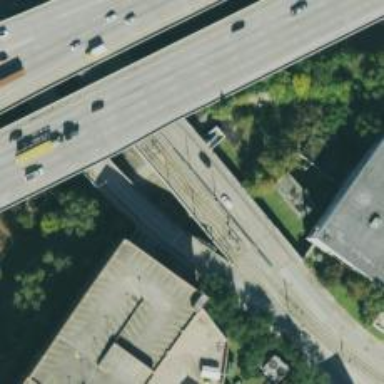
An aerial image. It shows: Bridge for light rail electrified with contact line.